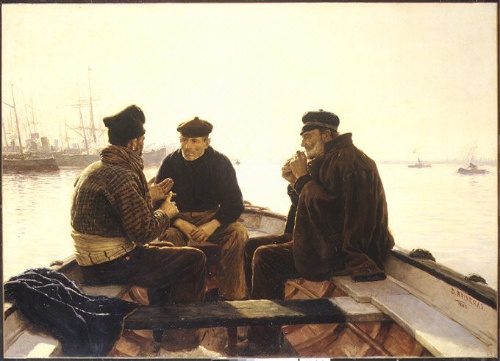
Title: Boatmen of Barcelona
Artist: Dionisio Baixeras y Verdaguer
Artist bio: Spanish, Barcelona 1862–1943 Barcelona
Date: 1886
Object type: Painting
Classification: Paintings
Medium: Oil on canvas
Dimensions: 59 x 83 in. (149.9 x 210.8 cm)
Department: European Paintings
Credit line: Gift of George I. Seney, 1886
Accession year: 1887
Repository: Metropolitan Museum of Art, New York, NY
Tags: Men|Boats|Ships